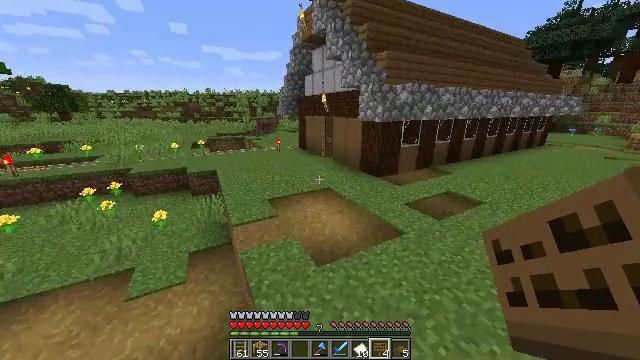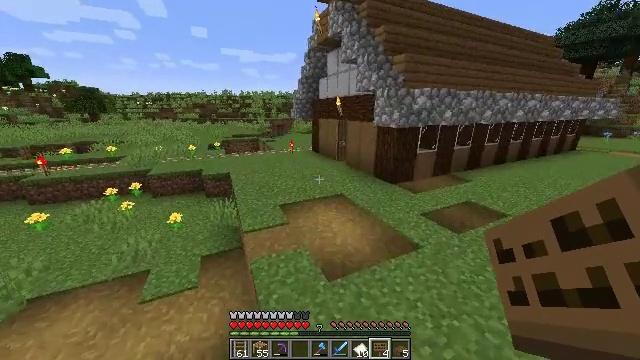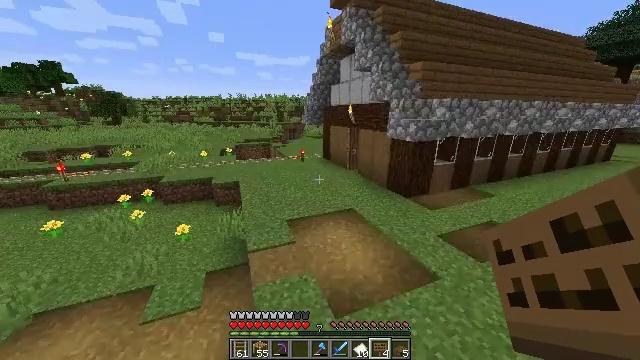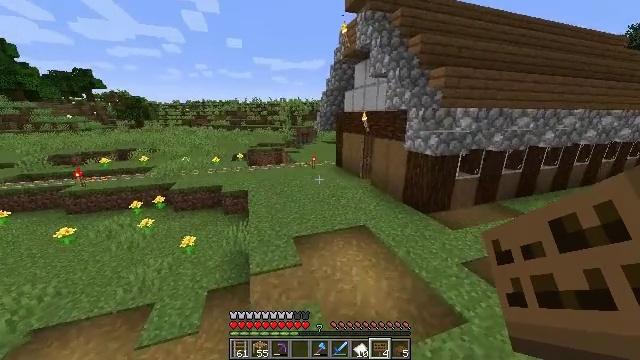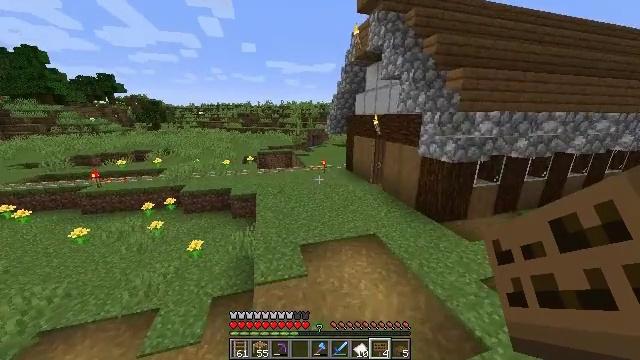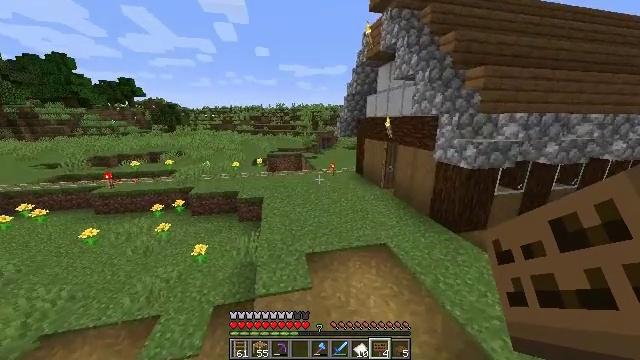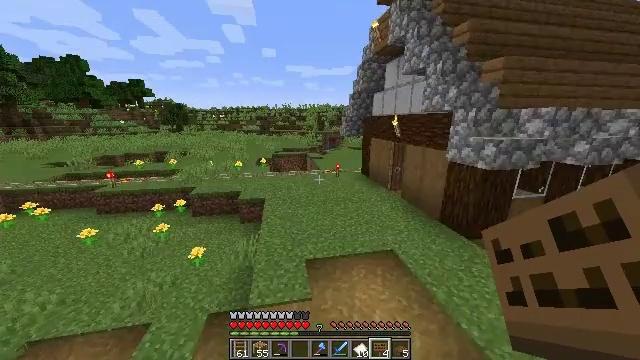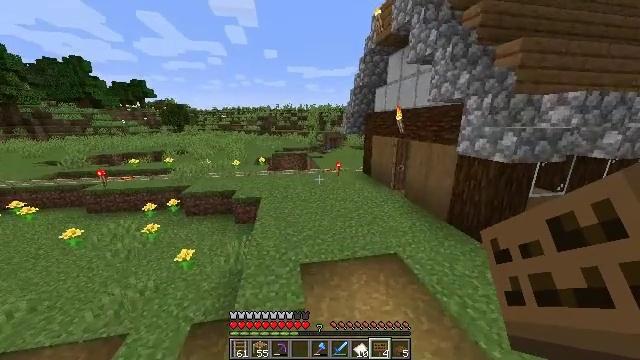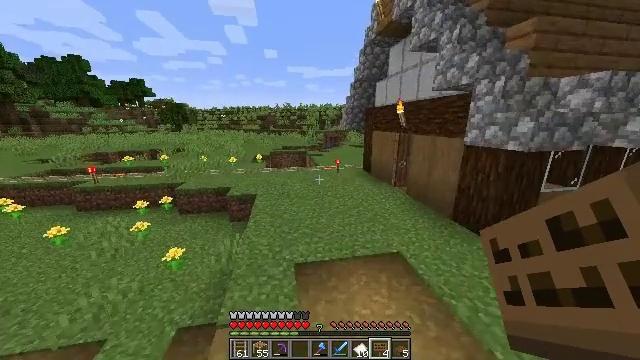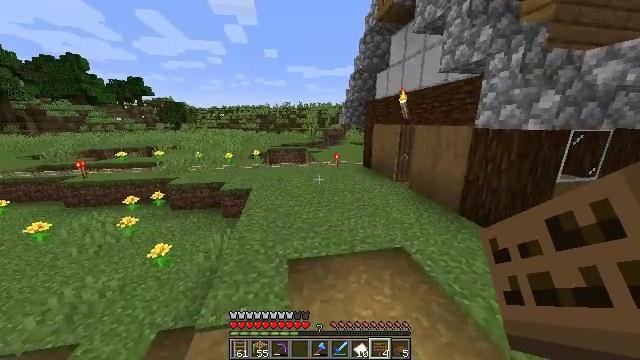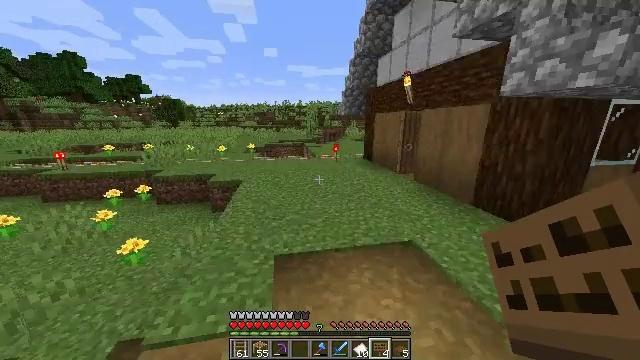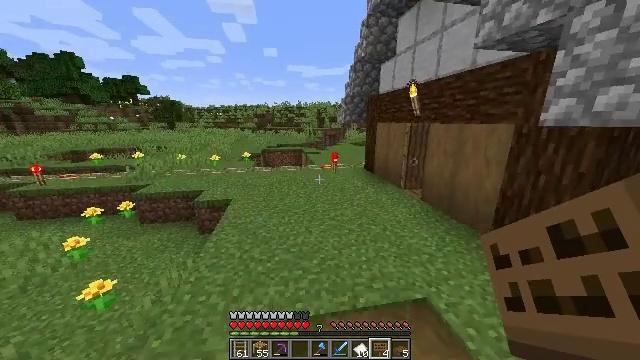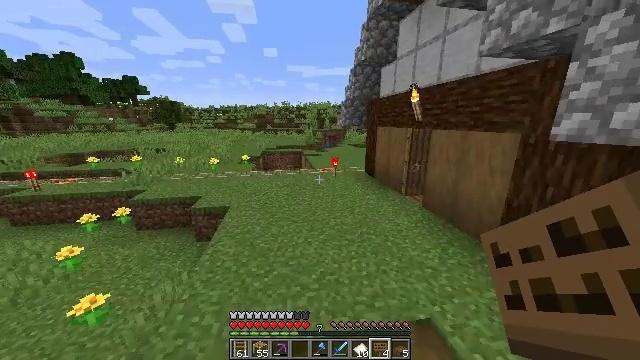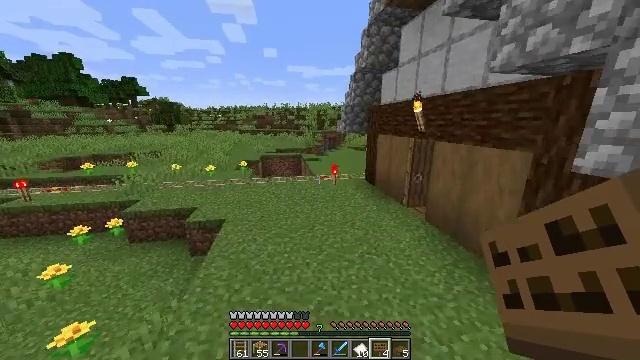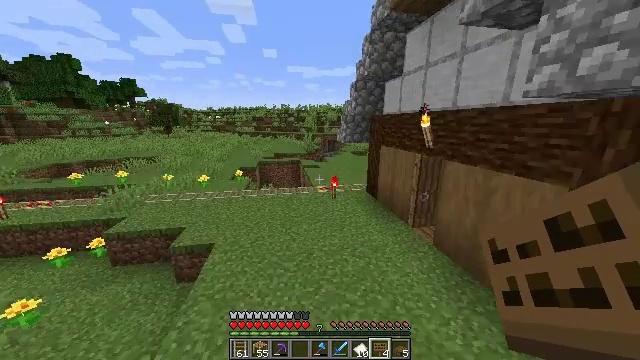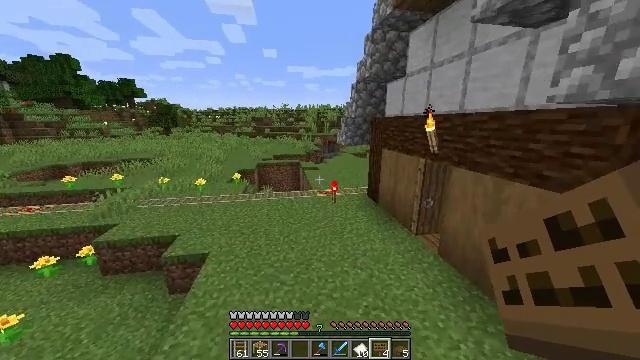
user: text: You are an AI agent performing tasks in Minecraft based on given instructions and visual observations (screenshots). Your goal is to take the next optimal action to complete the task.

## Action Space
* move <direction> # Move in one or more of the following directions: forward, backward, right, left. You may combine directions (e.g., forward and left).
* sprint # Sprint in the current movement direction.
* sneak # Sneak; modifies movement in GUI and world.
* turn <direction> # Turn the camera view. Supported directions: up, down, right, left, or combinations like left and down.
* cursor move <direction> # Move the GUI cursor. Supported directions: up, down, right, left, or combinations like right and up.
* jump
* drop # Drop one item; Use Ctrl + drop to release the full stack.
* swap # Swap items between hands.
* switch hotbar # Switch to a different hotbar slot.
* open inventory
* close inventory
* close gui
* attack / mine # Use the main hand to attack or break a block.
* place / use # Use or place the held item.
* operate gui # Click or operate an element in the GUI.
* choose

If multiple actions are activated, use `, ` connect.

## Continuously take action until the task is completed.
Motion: motion action
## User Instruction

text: Break the rail off the ground.
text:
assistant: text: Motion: move forward, sprint, turn left, jump
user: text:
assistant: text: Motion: move forward, sprint, turn left, jump
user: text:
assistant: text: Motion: move forward, turn left, jump
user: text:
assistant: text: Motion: move forward, turn left, jump
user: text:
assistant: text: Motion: move forward, turn left, jump
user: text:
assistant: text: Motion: move forward, turn left, jump
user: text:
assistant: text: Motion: move forward, jump
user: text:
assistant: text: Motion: move forward, jump
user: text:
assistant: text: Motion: move forward, sprint, jump
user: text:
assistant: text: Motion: move forward, sprint, jump
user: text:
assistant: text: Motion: move forward, sprint, jump
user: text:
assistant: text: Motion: move forward, sprint, jump
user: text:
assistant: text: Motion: move forward, sprint, jump
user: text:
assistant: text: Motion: move forward, jump
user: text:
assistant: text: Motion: move forward, jump
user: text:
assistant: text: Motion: move forward, jump
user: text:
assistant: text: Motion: move forward, jump
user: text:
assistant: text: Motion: move forward, jump
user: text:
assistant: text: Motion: move forward, jump
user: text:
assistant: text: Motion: move forward, jump
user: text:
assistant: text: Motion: move forward, jump
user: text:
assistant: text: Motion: move forward, sprint, jump
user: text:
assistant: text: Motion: move forward, sprint, jump
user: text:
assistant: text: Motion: move forward, sprint, jump
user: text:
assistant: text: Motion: move forward, sprint, jump
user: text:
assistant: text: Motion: move forward, sprint, jump
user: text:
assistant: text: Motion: move forward, jump
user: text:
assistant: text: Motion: move forward, jump
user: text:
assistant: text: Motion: move forward
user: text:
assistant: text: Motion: move forward